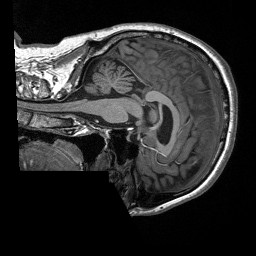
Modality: T1w
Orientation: sagittal
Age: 61
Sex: male
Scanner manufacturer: siemens
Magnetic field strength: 3 T
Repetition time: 2.4 s
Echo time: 0.00226 s